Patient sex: F
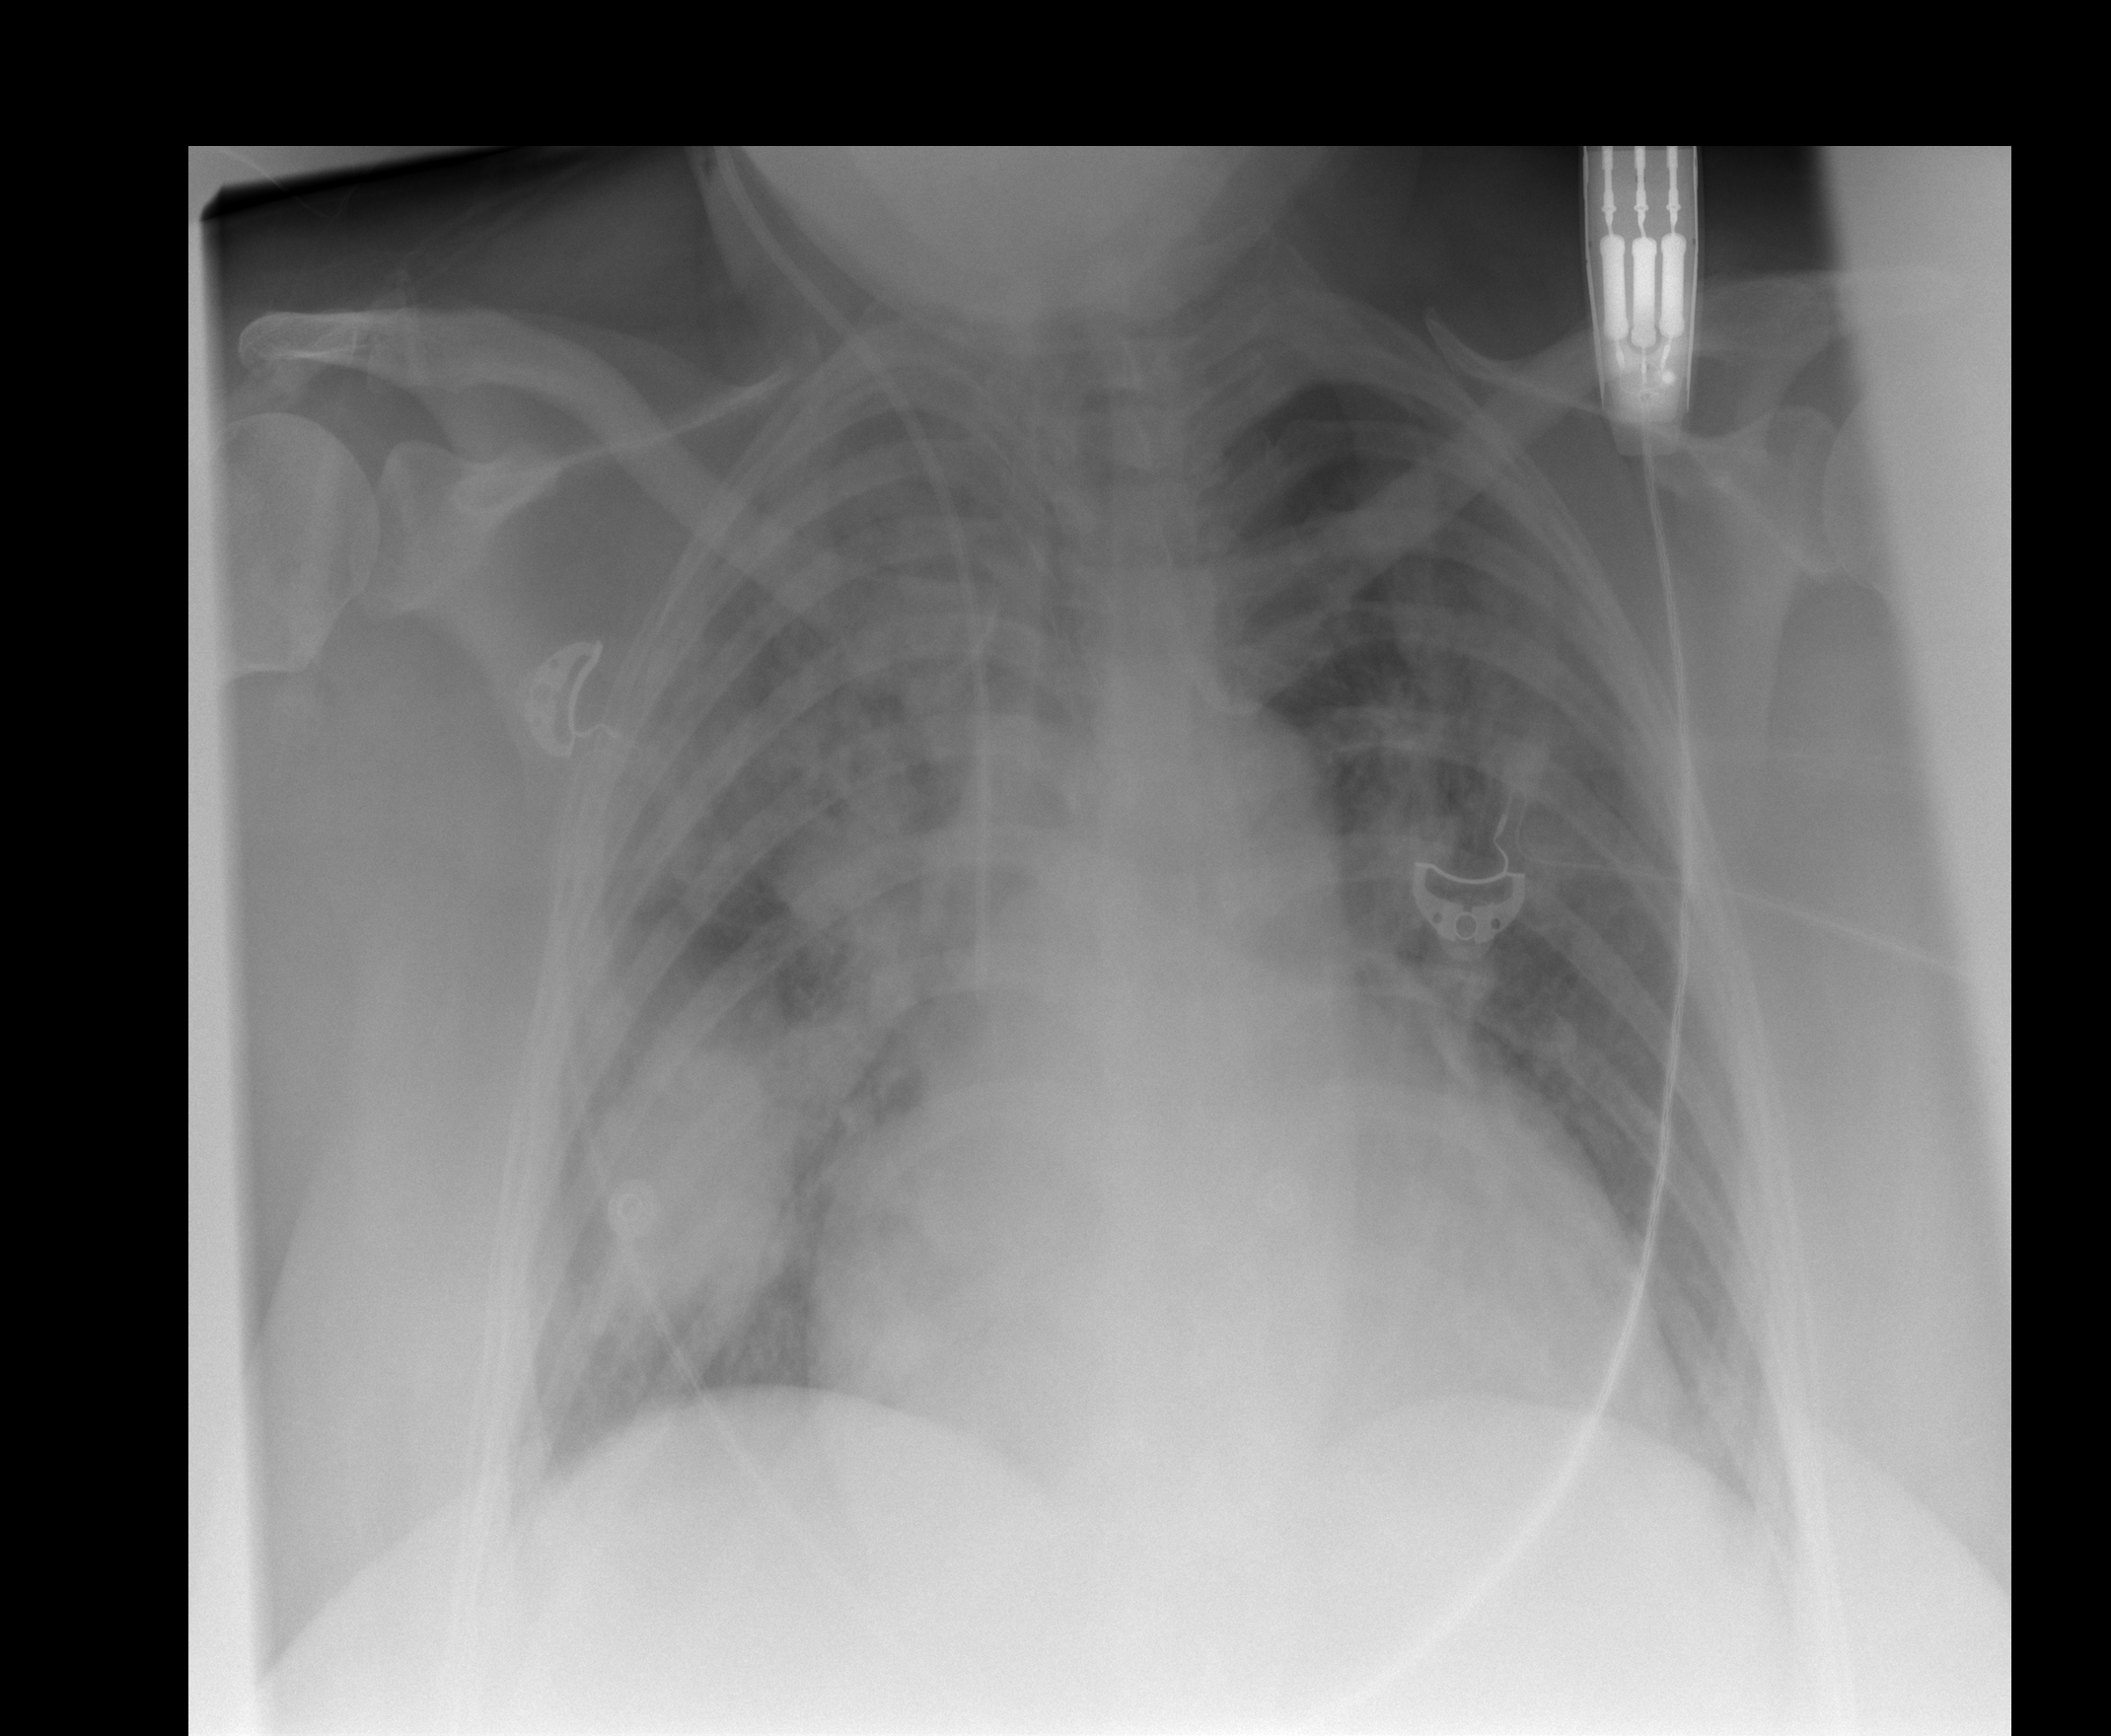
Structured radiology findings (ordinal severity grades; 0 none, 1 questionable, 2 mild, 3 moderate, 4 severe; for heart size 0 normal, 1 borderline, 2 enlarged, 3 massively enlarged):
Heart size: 3
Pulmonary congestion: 2
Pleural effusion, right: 1
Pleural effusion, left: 1
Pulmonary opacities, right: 4
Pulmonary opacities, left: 3
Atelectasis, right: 3
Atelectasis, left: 2